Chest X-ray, AP view. Patient: 28 years old, sex F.
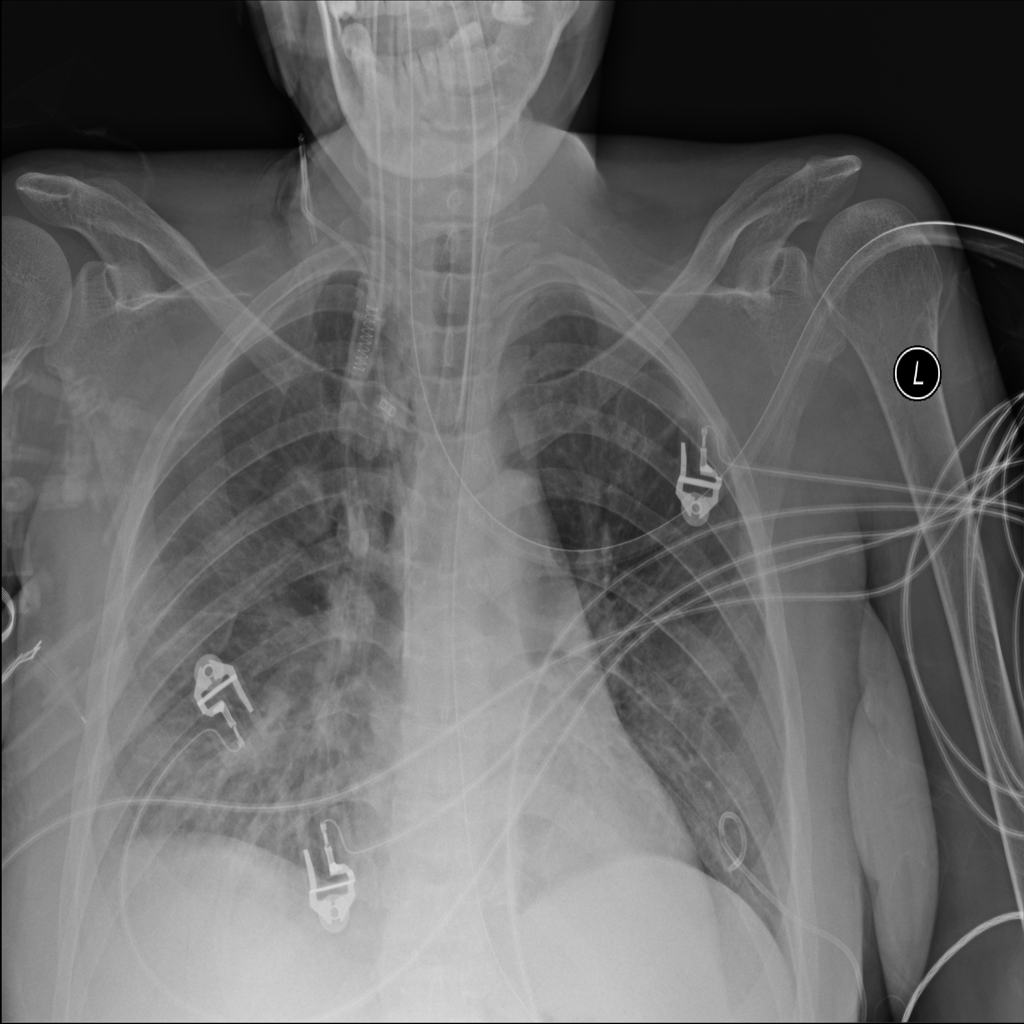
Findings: No Finding